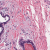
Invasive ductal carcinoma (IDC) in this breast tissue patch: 0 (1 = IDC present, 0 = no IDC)